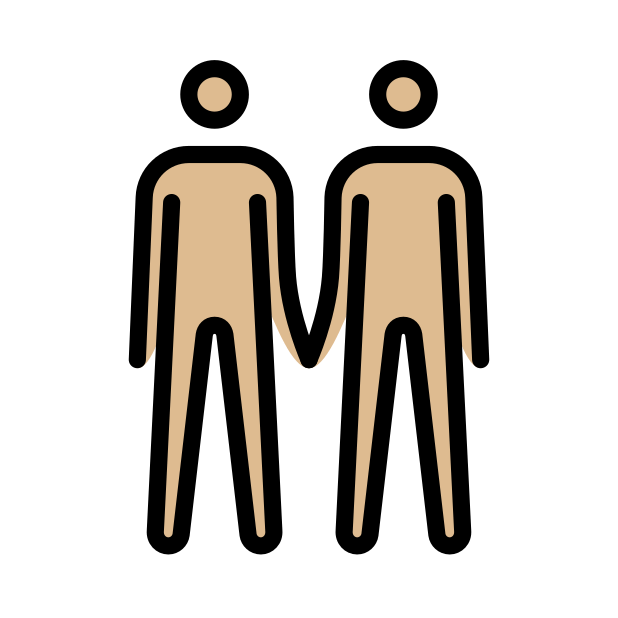
men holding hands: medium-light skin tone